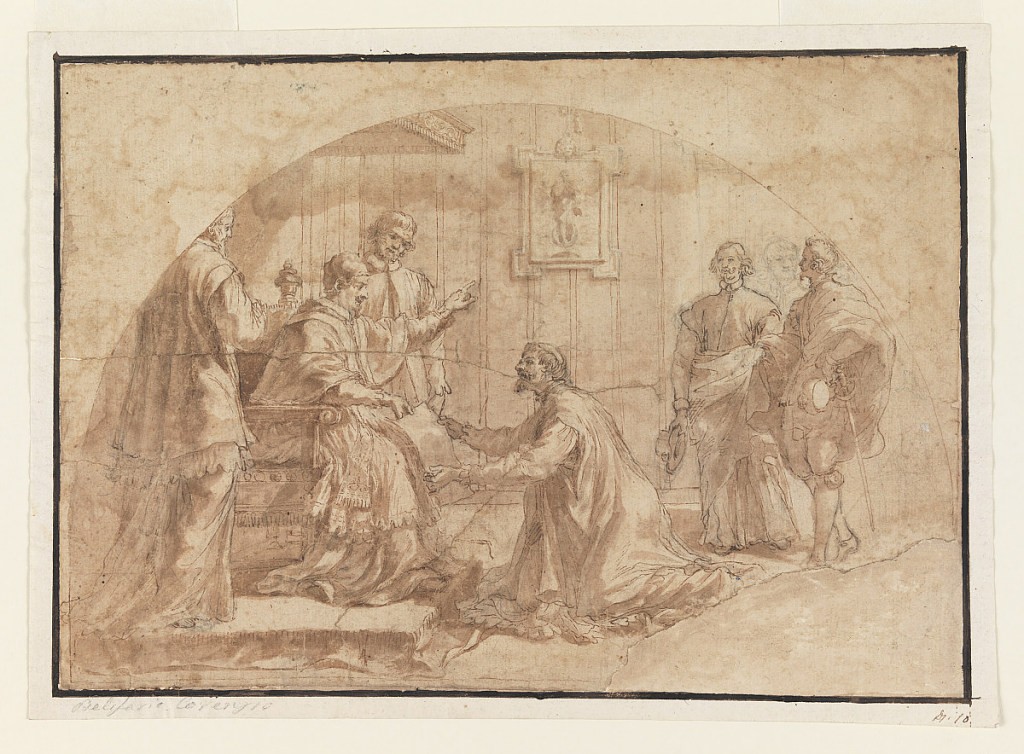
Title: Pope Receiving Visitor
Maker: Belisario Corenzio, Italian, active 1590–1646
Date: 1590–1646
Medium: Pen and brown ink, brush and brown wash, graphite on cream laid paper, lined
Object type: Drawing
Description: Interior, striped wall, framed picture hanging; a pope, seated on a low pedestal under a rectangular canopy, speaks to a kneeling visitor. The visitor is entreating him with a document, while two cardinals flanking the pope and two courtiers at some distance to the right look on. Graphite marks of initial drawing, including sketched head of third courtier, remain throughout.